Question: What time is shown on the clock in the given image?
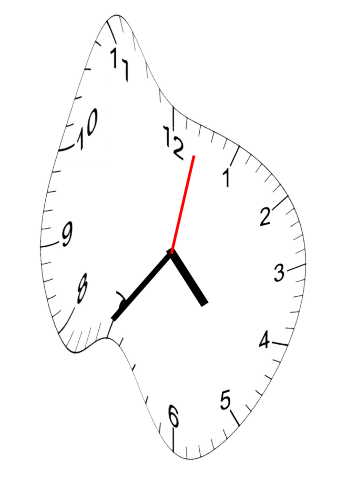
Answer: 04:36:02